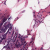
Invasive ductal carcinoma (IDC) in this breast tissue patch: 0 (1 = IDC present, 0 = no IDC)